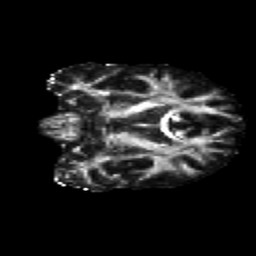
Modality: FA
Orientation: coronal
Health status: healthy
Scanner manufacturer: siemens
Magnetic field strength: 3 T
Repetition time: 12 s
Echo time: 0.092 s